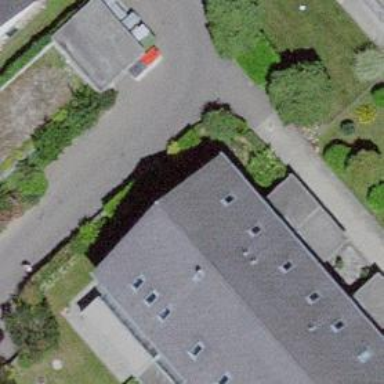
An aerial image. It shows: Terrace building.